Interaction volume radius: 10 \u00c5
Interaction volume height: 10 \u00c5
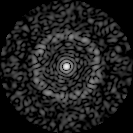
Disorder parameter: 0.8078